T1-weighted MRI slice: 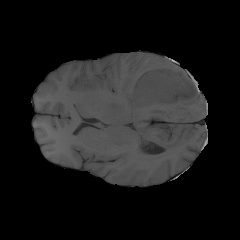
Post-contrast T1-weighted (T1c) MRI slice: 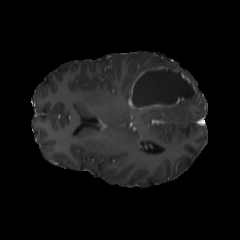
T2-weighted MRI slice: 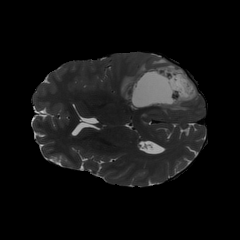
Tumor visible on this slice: yes